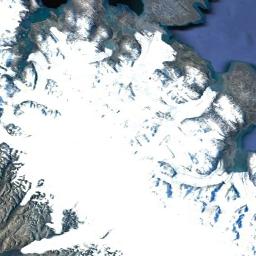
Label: snowberg